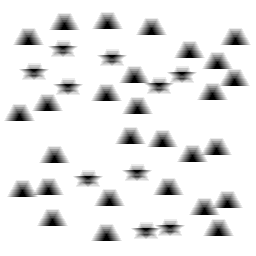
Squares: 0
Triangles: 28
Stars: 10
Total shapes: 38